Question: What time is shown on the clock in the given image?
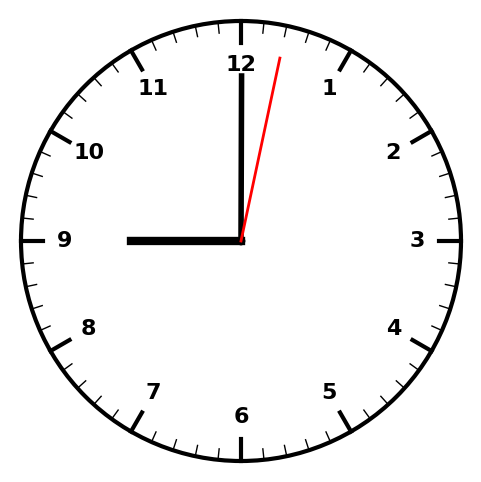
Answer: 09:00:02